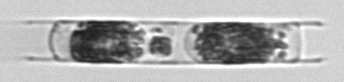
Label: Hemiaulus